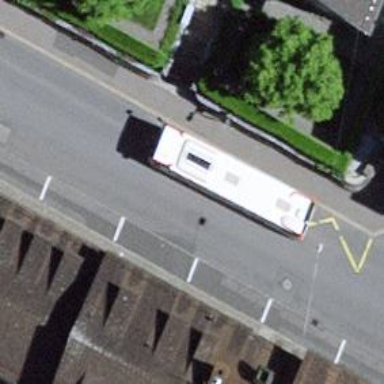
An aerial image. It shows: Platform for public transport on the road.